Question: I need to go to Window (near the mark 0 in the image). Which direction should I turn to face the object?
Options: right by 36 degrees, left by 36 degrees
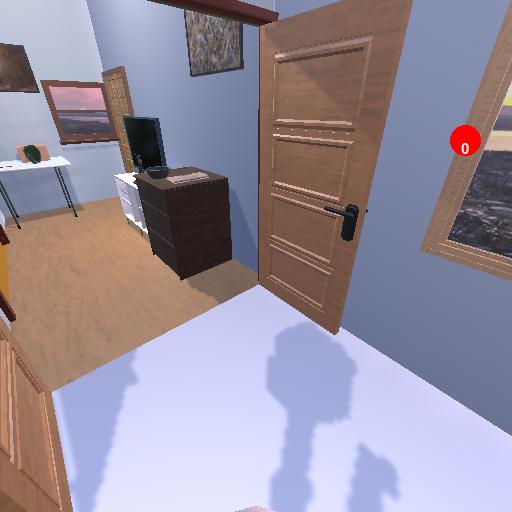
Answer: right by 36 degrees